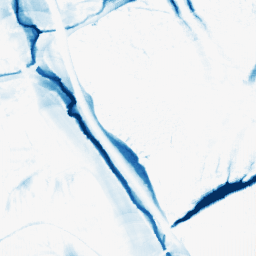
Category: morphological
Decomposition family: morphological_ellipse
Decomposition parameters: operation: closing
width: 20
height: 50
Upsampling method: fft_zeropad
Upsampling parameters: scale: 2
Upsampling scale: 2